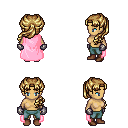
a pixel art fantasy rpg character, female body template, human, tanned skin, pink cape, teal pants, blonde princess hairstyle, metal gloves, brown shoes, four views (front, back, left, right), 2x2 character sprite sheet, small pixel art, hard edges, no anti-aliasing